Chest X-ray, AP view. Patient: 55 years old, sex M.
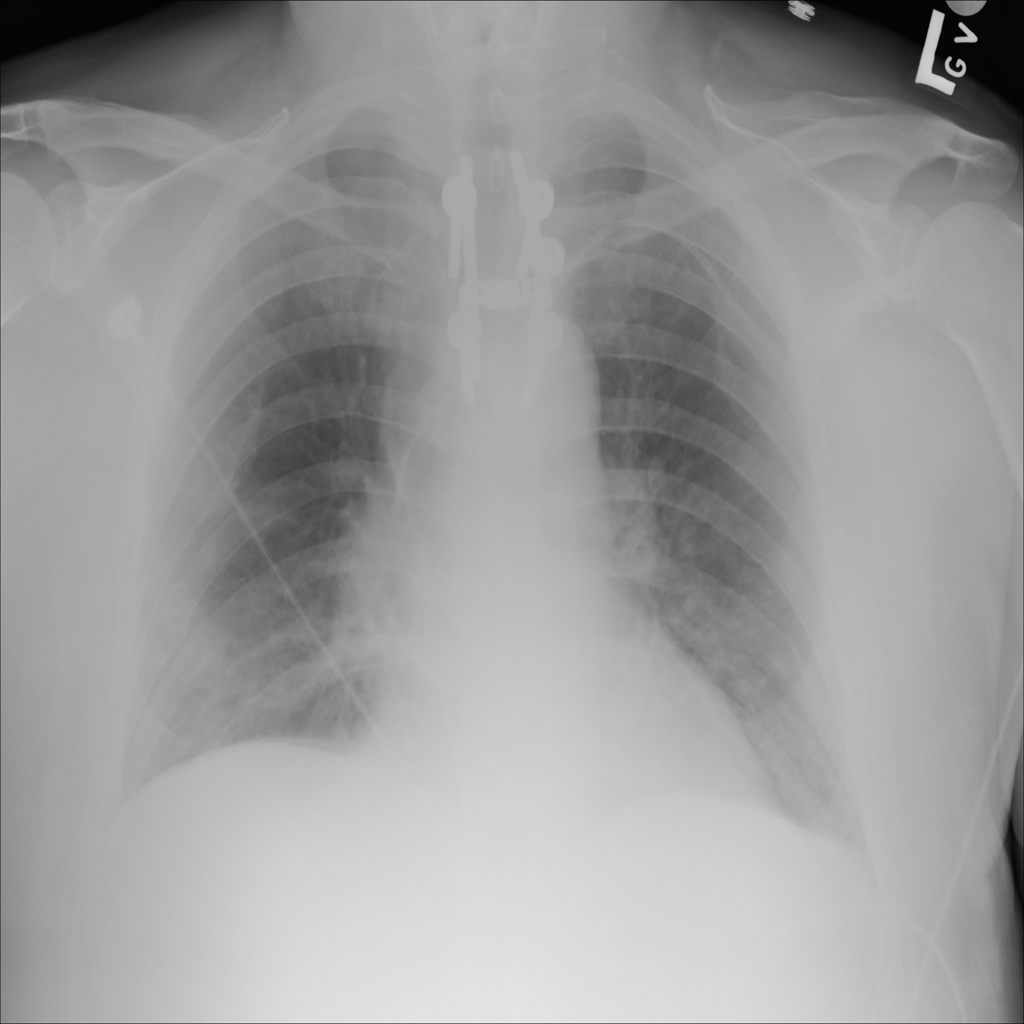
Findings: No Finding